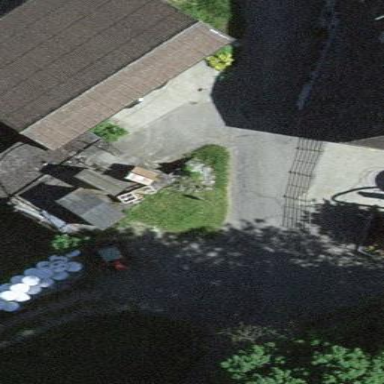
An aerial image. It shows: Shed.